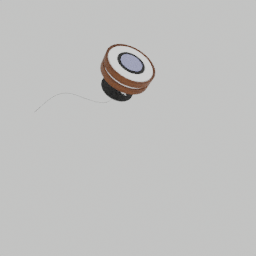
Label: lighting